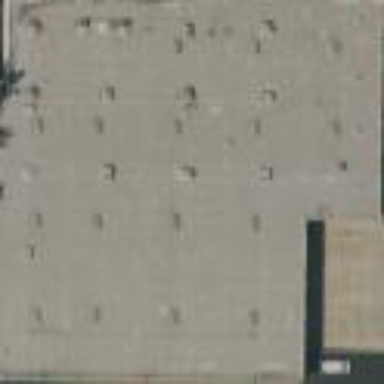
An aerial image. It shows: Warehouse building.